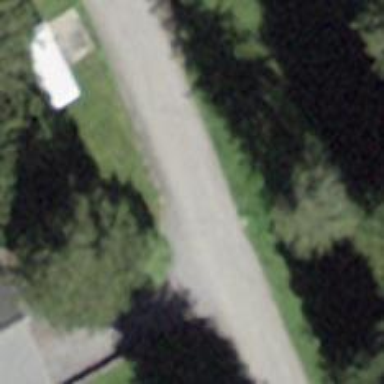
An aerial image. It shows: Unclassified road with asphalt surface.